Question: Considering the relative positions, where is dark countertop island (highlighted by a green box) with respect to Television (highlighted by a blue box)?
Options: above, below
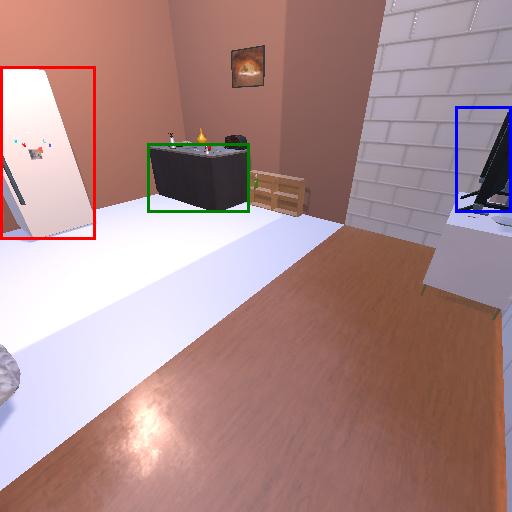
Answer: above